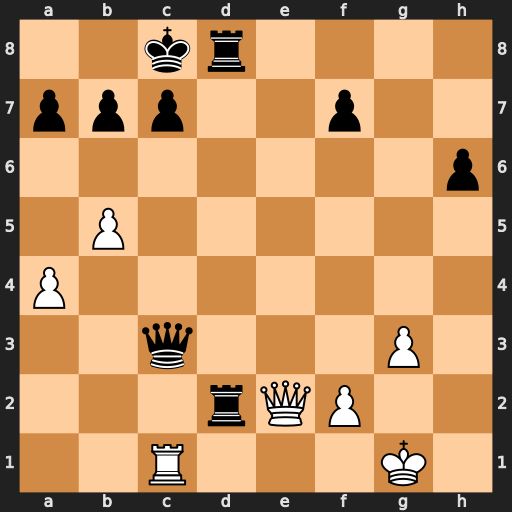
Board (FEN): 2kr4/ppp2p2/7p/1P6/P7/2q3P1/3rQP2/2R3K1
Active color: w
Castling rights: -
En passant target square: -
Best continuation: Qg4+ Kb8 Rxc3